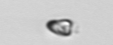
Label: Pyramimonas